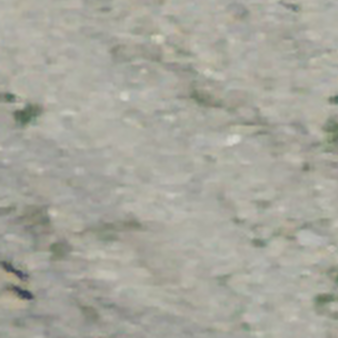
Label: other